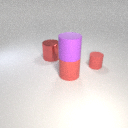
large red rubber cylinder to the right of large red metal cylinder